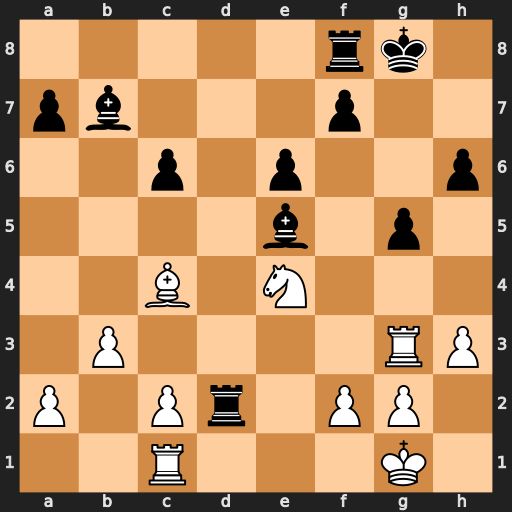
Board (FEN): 5rk1/pb3p2/2p1p2p/4b1p1/2B1N3/1P4RP/P1Pr1PP1/2R3K1
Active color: w
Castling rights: -
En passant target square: -
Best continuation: Nxd2 Bxg3 fxg3